Question: I've been working with Python to create an image viewer:
I noticed that when I was working with one of the files that it had two headers? Or at least two occurrences of JFIF, which I thought was unusual. Is there any particular reason that the file is structured like this?
Here is a sample of the file:

See lines starting offset 0 and 812
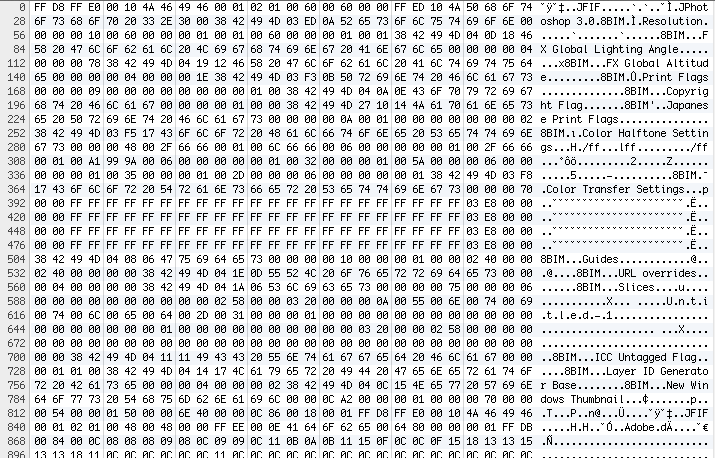
Answer: It looks like a <URL>.